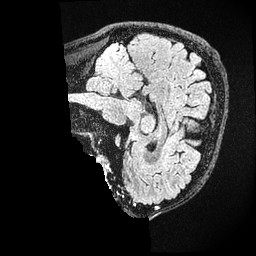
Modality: FLAIR
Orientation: sagittal
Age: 27
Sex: male
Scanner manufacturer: ge
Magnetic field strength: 3 T
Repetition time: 4.802 s
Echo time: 0.1163 s